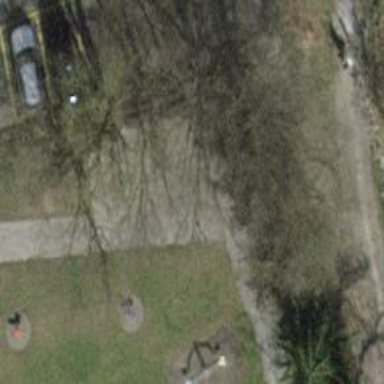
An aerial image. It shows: Brown bench in the vicinity.